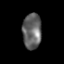
Tissue: lung
Cell type: Others
Senescence score: 0.1666
Nuclear area (px): 659
Mean DAPI intensity: 99.923